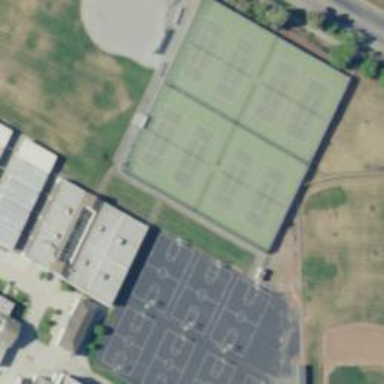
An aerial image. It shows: Tennis court on pitch designated for leisure land.